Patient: sex F, age 33
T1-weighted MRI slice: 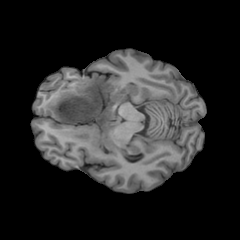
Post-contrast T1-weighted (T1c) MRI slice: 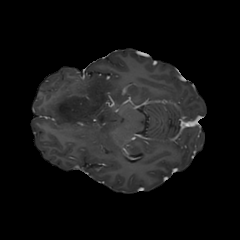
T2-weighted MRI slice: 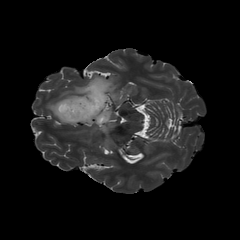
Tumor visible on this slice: yes
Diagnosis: Astrocytoma, IDH-mutant
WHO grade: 4